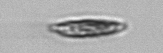
Label: Euglena